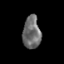
Tissue: skin
Cell type: T cells
Senescence score: 0.2668
Nuclear area (px): 567
Mean DAPI intensity: 108.919